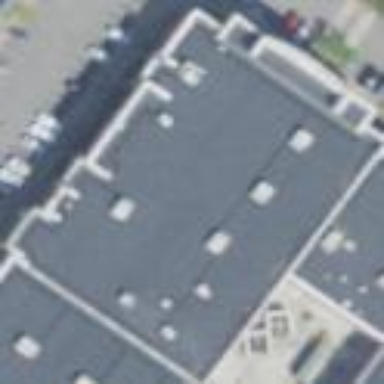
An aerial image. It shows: Retail building.